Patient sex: F
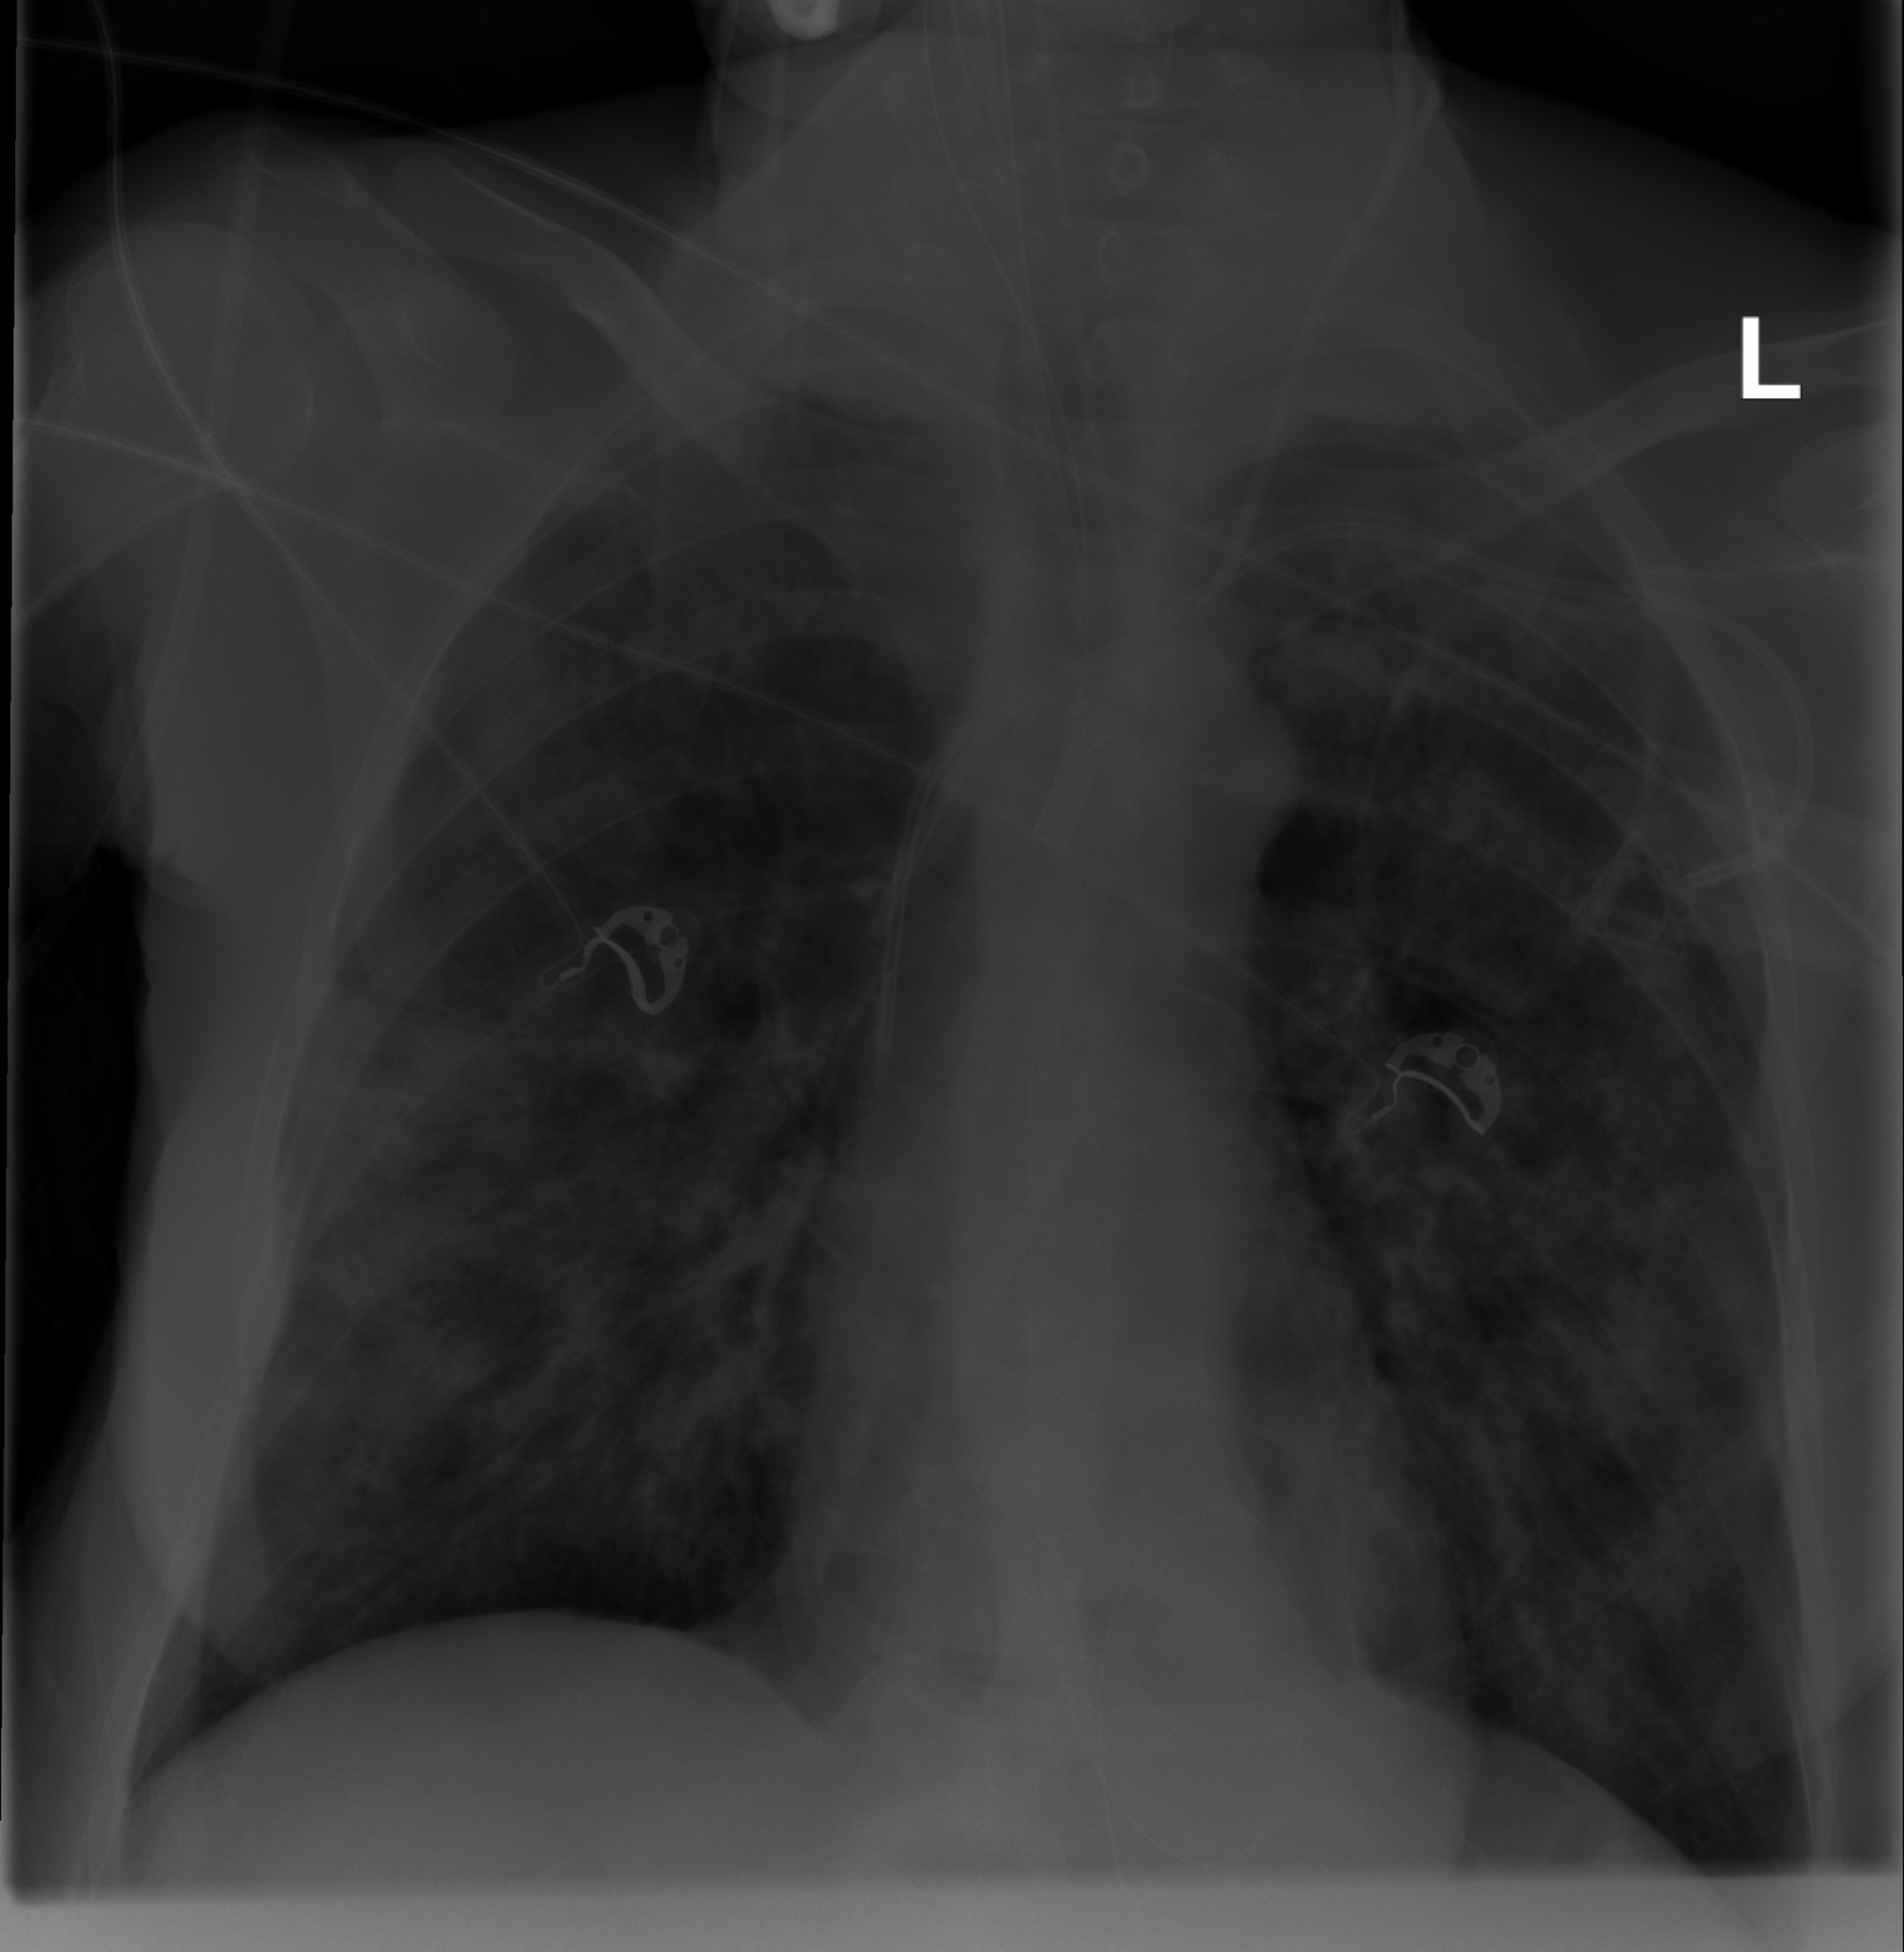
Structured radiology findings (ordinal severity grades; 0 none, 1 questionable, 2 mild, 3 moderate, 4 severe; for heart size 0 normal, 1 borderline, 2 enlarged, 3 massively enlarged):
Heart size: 0
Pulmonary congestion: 0
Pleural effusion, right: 0
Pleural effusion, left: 0
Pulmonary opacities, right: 3
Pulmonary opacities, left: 3
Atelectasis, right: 2
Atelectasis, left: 2